Interaction volume radius: 5 \u00c5
Interaction volume height: 20 \u00c5
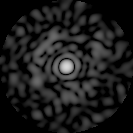
Disorder parameter: 0.7934